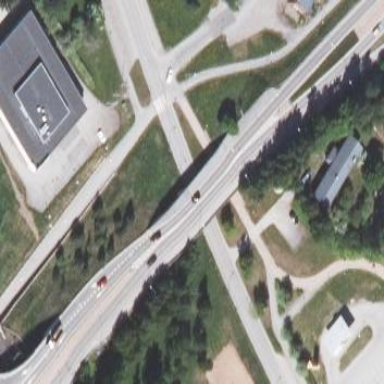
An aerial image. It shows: Man-made bridge.